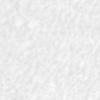
Label: no_change